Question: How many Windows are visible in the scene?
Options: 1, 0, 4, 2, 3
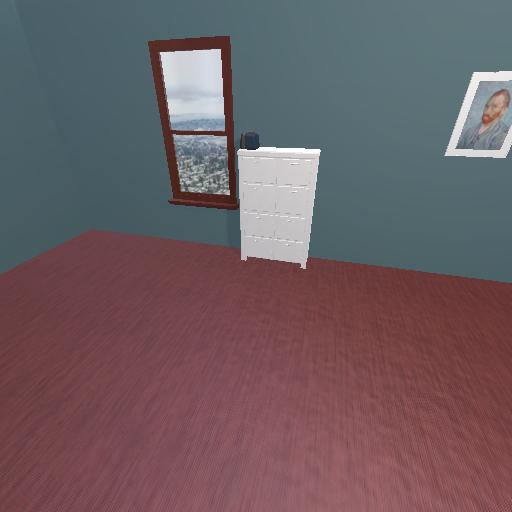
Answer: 1